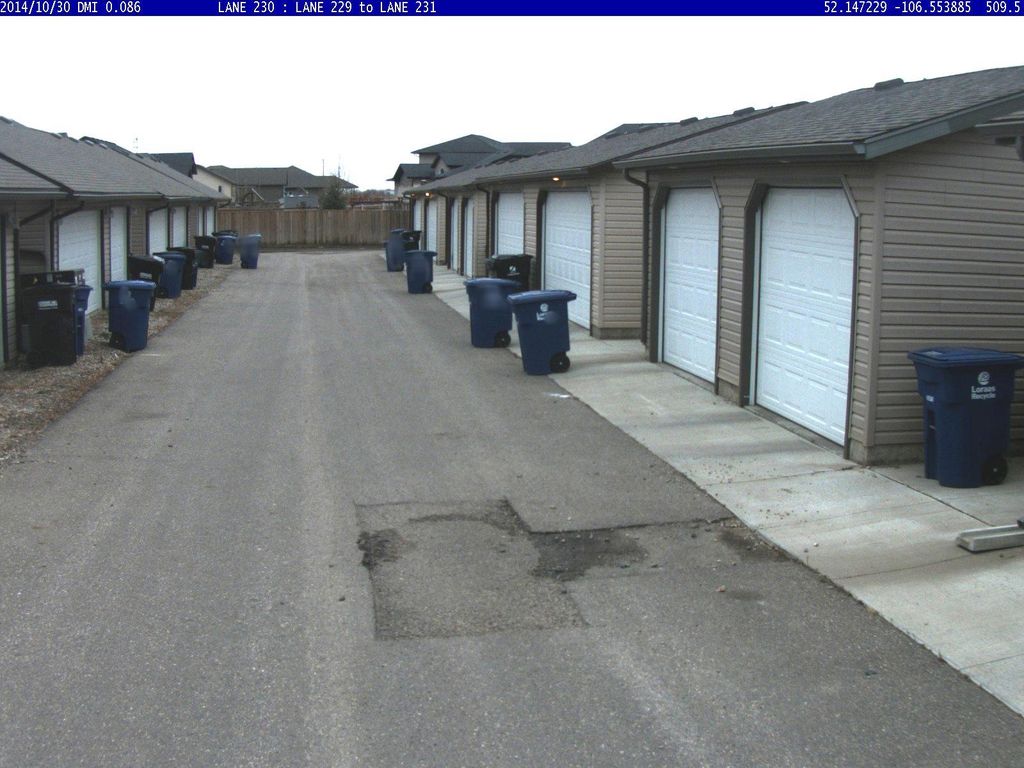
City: saskatoon